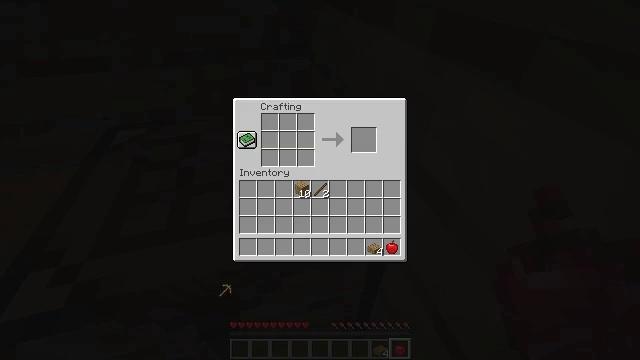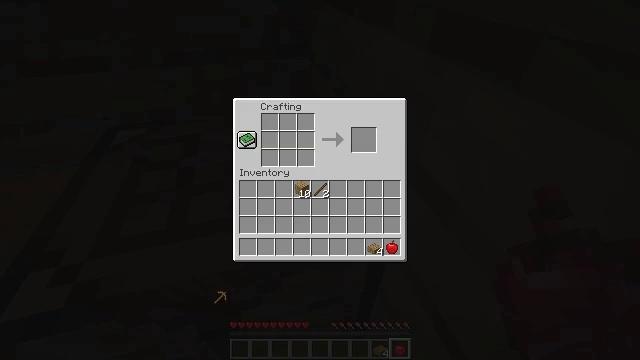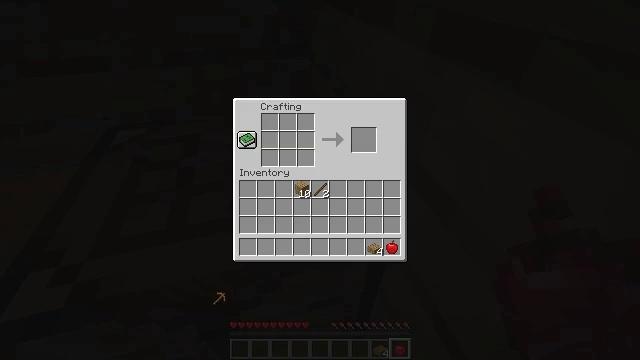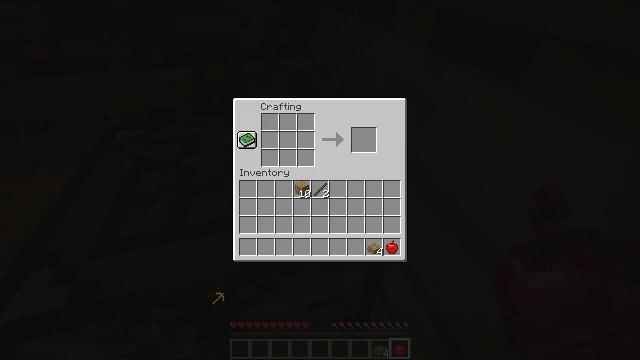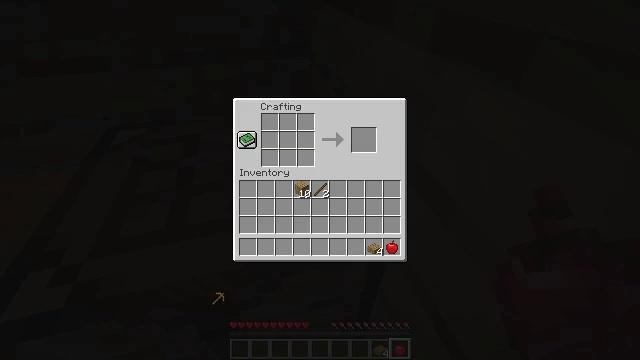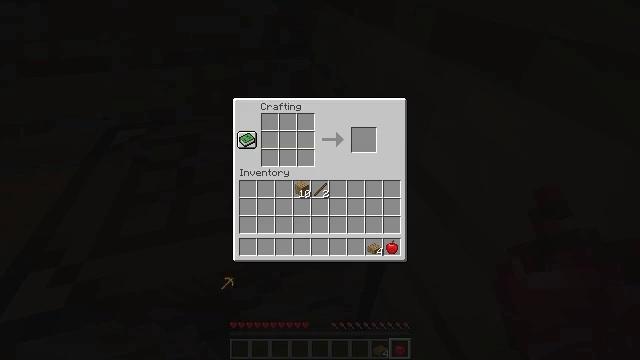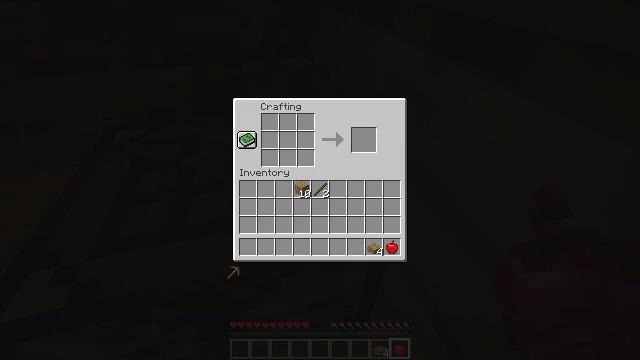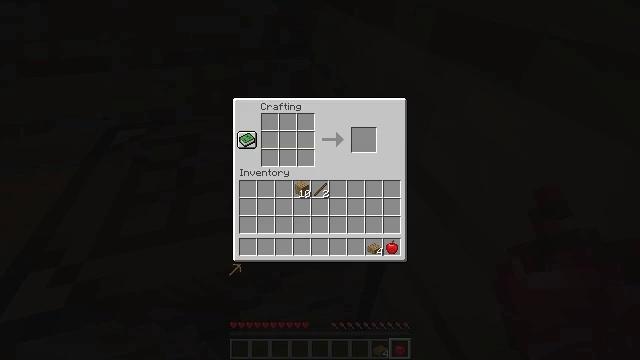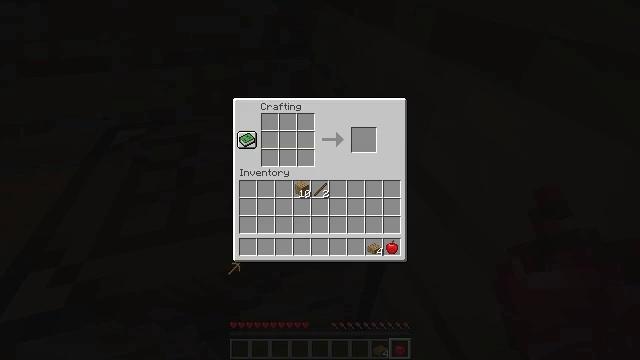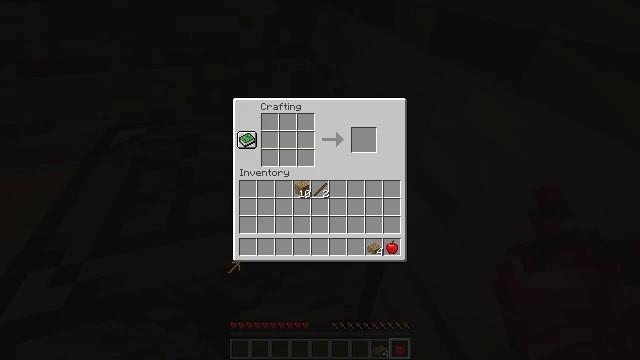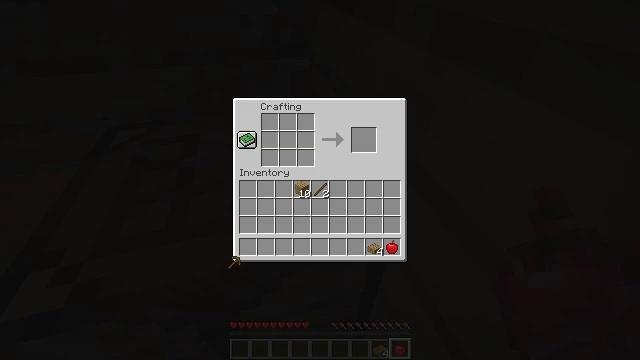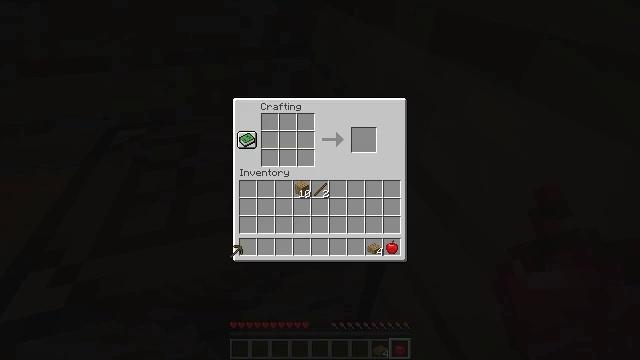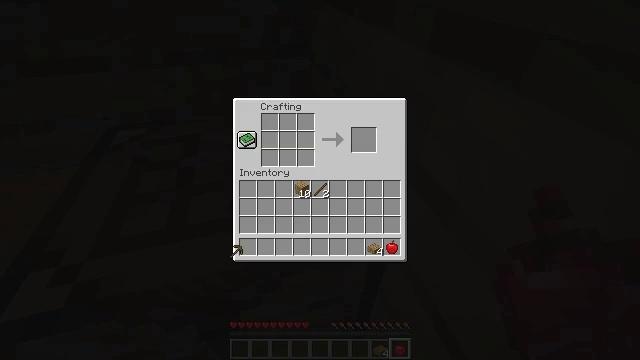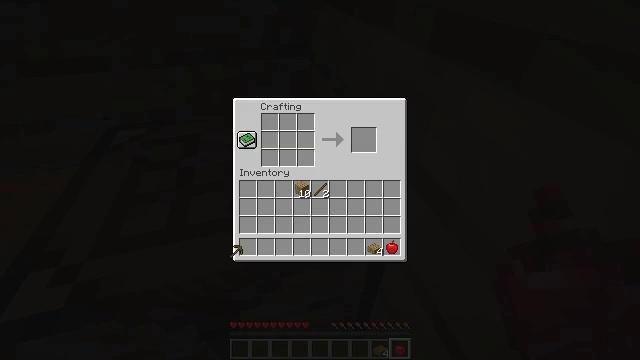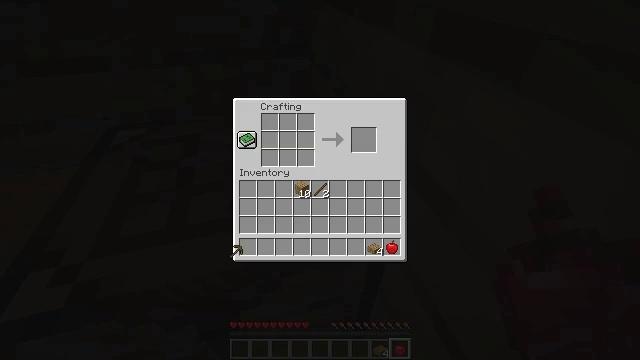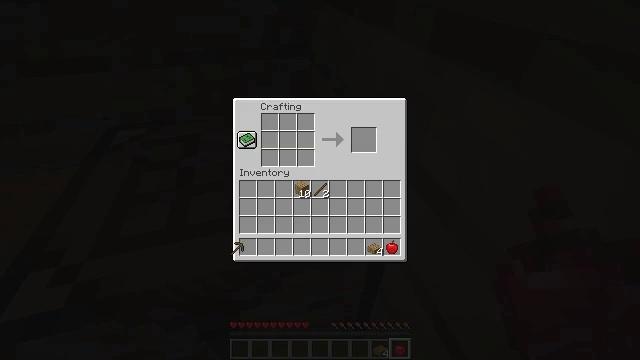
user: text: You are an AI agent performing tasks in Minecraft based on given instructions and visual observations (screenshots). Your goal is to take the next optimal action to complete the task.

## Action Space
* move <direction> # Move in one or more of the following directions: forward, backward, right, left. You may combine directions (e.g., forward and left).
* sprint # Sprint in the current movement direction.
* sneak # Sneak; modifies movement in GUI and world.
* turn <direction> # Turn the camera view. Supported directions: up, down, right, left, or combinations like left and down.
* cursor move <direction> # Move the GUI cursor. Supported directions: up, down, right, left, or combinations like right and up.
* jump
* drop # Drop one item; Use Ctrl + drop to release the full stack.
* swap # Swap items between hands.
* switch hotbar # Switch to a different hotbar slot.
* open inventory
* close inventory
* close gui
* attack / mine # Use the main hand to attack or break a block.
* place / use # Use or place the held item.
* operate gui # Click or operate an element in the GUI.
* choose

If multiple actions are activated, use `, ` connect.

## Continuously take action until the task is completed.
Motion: motion action
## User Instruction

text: Open the crafting menu to make an oak door.
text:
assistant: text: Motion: cursor move down, open gui
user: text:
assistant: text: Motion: no_op
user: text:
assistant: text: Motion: no_op
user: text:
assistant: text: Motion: no_op
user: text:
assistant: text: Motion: cursor move right and up
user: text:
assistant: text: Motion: cursor move up
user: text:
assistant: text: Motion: no_op
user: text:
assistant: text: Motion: no_op
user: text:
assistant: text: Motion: no_op
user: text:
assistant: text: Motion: no_op
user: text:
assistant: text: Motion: cursor move up
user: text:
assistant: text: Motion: no_op
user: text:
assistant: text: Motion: no_op
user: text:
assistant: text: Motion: no_op
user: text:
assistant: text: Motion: no_op
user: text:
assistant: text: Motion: no_op
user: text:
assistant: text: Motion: no_op
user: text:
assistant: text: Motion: no_op
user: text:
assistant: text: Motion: no_op
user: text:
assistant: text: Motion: no_op
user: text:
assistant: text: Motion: no_op
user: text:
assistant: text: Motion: operate gui
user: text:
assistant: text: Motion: operate gui
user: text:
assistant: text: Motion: operate gui
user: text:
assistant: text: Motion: no_op
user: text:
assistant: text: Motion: no_op
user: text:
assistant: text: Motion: no_op
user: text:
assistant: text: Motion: no_op
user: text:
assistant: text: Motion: cursor move right and up
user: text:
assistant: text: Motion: cursor move right and up